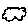
Label: cloud